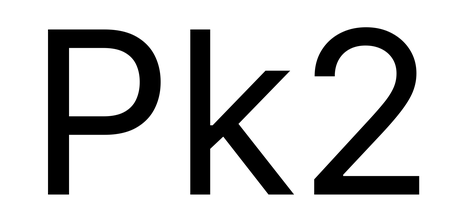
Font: Inter_Regular